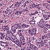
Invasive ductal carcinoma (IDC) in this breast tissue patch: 1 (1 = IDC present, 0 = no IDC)